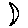
Label: moon